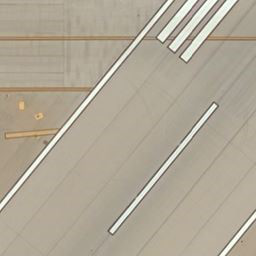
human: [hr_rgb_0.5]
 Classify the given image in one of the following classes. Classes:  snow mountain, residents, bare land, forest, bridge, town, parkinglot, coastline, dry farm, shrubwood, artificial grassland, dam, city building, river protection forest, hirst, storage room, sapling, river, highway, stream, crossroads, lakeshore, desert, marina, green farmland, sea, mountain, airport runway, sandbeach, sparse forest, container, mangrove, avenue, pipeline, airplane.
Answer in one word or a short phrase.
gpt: airport runway